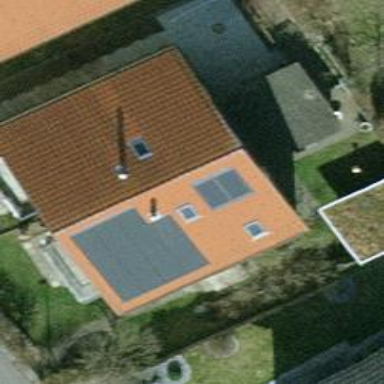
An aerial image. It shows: Semidetached house with gabled roof.